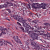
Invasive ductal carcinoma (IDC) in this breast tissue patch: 1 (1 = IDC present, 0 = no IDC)